Question: I'm reading tutorials on 'GtkFrame', I have compile some code examples, but unlike screnhoot of the tutorial, but my program using 'GtkFrame' don't have a border.
The following code:
'''
#include <gtk/gtk.h>
int main( int argc,
char *argv[] )
{
/* GtkWidget is the storage type for widgets */
GtkWidget *window;
GtkWidget *frame;
GtkWidget *button;
GtkWidget *label;
gint i;
/* Initialise GTK */
gtk_init(&argc, &argv);
/* Create a new window */
window = gtk_window_new (GTK_WINDOW_TOPLEVEL);
gtk_window_set_title(GTK_WINDOW(window), "Frame Example");
/* Here we connect the "destroy" event to a signal handler */
g_signal_connect (G_OBJECT (window), "destroy",
G_CALLBACK (gtk_main_quit), NULL);
gtk_widget_set_size_request(window, 300, 300);
/* Sets the border width of the window. */
gtk_container_set_border_width (GTK_CONTAINER (window), 10);
label = gtk_label_new("foo");
/* Create a Frame */
frame = gtk_frame_new(NULL);
gtk_container_add(GTK_CONTAINER(frame), label);
gtk_widget_set_size_request(frame, 30, 30);
gtk_container_add(GTK_CONTAINER(window), frame);
/* Set the frame's label */
gtk_frame_set_label( GTK_FRAME(frame), "GTK Frame Widget" );
/* Set the style of the frame */
gtk_frame_set_shadow_type( GTK_FRAME(frame), GTK_SHADOW_ETCHED_OUT);
gtk_widget_show(frame);
/* Display the window */
gtk_widget_show (window);
/* Enter the event loop */
gtk_main ();
return(0);
}
/* example-end */
'''
Generate the program:

What am I missing?
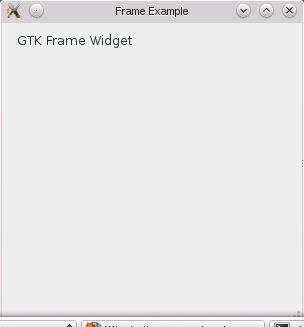
Answer: This is GTK bug <URL> will do the trick. However I think frames are abused in many GUIs and often lead to ugly interfaces, as they add visual clutter. Less is better.